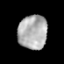
Tissue: prostate
Cell type: T cells
Senescence score: 0.3611
Nuclear area (px): 976
Mean DAPI intensity: 174.172